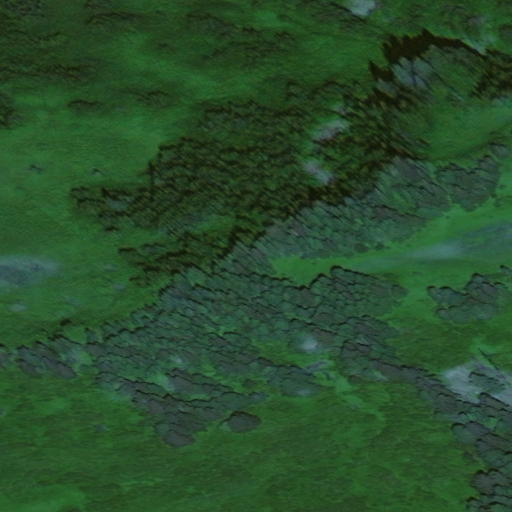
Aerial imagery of hill in Alaska named Port Etches Hill 1180 containing only unknown